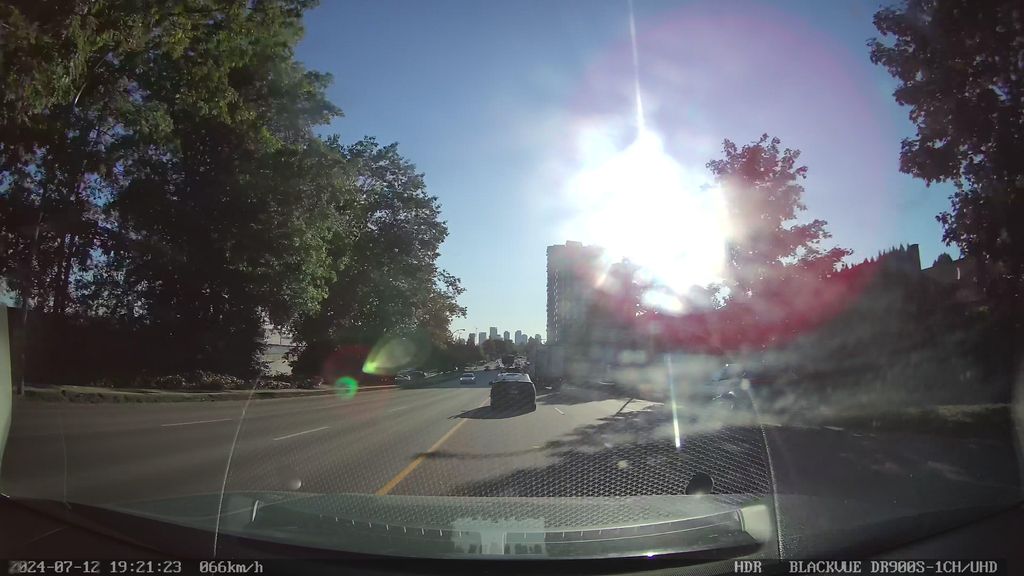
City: vancouver